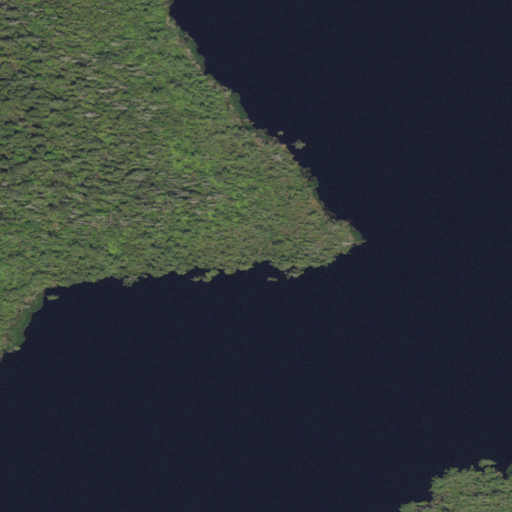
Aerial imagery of cape in North Carolina named Raccoon Point containing open water, woody wetlands, herbaceous wetlands, and grassland